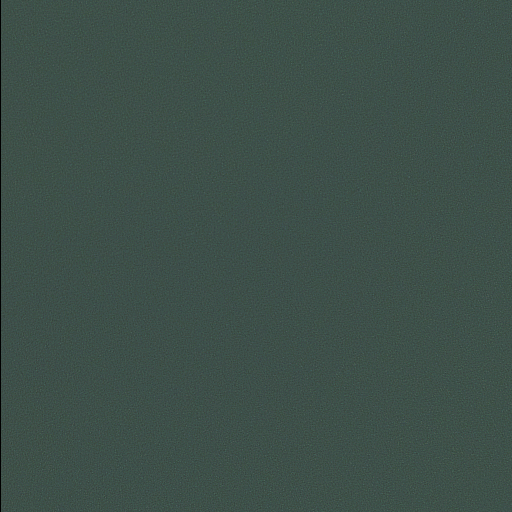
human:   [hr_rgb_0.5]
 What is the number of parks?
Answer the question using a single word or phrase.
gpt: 1

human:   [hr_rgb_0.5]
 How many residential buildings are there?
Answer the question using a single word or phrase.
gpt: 0

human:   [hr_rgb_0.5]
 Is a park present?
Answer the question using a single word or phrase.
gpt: yes

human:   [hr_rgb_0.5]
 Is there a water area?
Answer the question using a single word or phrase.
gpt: yes

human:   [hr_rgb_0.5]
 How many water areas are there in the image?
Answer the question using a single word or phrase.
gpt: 1

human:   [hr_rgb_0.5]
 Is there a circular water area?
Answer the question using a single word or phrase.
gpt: no

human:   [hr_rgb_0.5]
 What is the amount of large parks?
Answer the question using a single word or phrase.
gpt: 1

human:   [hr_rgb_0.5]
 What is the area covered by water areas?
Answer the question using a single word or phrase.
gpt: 10631m2

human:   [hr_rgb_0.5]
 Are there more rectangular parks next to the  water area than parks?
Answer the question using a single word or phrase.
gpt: no

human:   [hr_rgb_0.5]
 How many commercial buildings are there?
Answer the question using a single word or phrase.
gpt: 0

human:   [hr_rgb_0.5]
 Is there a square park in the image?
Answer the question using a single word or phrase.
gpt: no

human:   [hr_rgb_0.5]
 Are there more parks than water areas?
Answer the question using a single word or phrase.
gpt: no

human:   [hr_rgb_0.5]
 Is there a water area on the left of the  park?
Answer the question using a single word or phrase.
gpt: yes

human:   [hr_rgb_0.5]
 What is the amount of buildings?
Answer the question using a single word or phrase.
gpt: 0

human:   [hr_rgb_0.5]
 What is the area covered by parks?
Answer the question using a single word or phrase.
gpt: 10631m2

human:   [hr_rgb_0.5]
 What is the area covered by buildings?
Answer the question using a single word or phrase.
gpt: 0m2

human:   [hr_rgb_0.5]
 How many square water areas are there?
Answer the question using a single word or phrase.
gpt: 0

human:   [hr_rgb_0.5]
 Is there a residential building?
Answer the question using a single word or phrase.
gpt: no

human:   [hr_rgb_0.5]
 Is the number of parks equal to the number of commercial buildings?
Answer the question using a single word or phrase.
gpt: no

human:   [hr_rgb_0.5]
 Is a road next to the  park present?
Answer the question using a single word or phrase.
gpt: no

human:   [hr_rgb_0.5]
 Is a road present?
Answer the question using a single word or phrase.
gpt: no

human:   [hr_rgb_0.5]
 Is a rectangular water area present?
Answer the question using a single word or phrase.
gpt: yes

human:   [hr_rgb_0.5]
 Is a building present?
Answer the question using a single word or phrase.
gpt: no

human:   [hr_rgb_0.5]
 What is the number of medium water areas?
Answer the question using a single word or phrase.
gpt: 0

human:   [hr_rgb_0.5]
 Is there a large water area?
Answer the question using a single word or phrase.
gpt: yes

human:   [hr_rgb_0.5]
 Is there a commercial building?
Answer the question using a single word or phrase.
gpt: no

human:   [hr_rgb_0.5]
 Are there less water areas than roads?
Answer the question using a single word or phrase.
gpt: no

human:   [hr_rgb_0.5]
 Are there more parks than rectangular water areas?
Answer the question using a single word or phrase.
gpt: no

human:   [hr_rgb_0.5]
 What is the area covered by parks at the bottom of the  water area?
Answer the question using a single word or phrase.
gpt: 0m2

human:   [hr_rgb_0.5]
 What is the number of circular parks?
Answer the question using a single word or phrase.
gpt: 0

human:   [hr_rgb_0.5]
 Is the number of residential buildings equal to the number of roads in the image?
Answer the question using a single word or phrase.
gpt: yes

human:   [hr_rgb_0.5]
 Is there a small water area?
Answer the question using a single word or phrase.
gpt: no

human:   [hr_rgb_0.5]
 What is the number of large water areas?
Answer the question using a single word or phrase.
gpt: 1

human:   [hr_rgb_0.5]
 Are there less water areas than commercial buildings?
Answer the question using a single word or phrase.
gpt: no

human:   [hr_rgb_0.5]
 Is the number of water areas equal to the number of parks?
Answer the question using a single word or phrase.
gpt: yes

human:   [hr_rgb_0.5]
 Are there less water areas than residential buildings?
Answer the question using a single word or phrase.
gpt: no

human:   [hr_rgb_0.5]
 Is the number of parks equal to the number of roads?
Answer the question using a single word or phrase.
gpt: no

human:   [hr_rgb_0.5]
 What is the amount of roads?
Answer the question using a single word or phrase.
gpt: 0

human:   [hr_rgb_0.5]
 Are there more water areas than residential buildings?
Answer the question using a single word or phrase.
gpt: yes

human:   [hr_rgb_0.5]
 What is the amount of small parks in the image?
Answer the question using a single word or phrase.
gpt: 0

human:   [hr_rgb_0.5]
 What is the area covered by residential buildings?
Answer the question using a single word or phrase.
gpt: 0m2

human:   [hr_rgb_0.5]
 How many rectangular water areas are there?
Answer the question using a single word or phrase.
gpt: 1

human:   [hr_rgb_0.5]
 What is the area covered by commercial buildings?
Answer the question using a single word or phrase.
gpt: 0m2

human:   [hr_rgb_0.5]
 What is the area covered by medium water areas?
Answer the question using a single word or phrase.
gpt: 0m2

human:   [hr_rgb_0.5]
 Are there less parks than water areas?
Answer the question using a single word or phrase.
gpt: no

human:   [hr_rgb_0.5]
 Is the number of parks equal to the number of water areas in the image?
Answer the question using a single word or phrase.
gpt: yes

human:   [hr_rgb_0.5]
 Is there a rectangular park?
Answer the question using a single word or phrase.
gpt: yes

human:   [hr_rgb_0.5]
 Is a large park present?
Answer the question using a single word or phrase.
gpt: yes

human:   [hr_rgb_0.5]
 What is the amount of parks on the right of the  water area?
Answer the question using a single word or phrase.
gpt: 1

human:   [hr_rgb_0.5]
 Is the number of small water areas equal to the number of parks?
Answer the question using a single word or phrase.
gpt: no

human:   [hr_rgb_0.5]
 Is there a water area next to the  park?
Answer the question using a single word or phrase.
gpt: yes

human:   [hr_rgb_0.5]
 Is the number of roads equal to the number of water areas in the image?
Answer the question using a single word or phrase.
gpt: no

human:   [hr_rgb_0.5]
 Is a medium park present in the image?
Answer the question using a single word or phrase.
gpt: no

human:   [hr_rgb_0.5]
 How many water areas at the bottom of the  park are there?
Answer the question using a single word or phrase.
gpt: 1

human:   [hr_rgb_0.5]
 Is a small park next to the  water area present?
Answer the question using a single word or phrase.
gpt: no

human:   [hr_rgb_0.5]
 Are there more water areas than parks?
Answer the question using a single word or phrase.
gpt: no

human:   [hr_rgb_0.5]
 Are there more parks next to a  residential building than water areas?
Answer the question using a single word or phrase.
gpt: no

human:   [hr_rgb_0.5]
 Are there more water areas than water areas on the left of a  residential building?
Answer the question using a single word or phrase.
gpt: yes

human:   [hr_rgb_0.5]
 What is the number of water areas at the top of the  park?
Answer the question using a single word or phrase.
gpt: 0

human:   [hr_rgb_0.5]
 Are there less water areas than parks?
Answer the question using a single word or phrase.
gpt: no

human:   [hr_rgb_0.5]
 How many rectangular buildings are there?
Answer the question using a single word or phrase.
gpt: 0

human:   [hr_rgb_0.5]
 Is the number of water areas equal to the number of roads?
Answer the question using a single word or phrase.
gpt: no

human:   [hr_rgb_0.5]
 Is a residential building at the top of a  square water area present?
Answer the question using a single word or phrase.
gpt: no

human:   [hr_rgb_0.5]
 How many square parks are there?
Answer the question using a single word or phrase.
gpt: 0